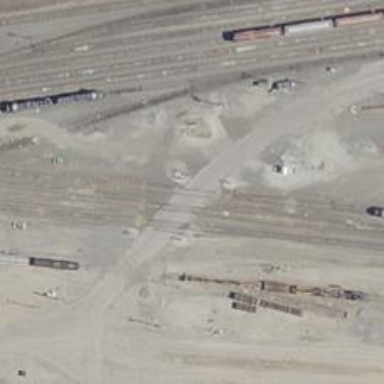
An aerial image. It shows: Railway level crossing.